Field crop: maize
Growth stage: 2
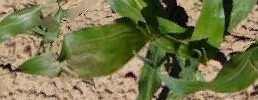
Species: maize